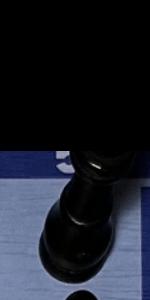
Label: King_Black